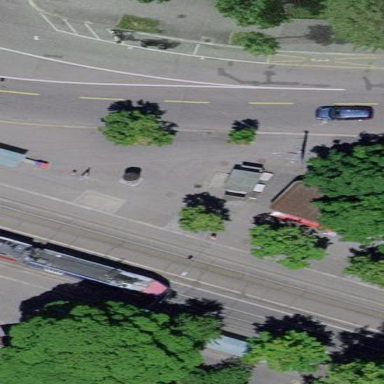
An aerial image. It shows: Platform for public transport with shelter. The surface is asphalt.